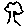
Label: tree